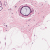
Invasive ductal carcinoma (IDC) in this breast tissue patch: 0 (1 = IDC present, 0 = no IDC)